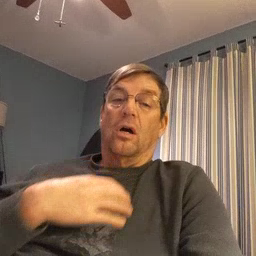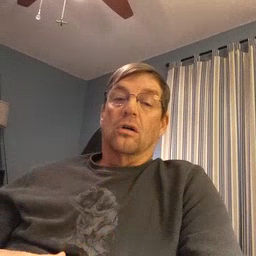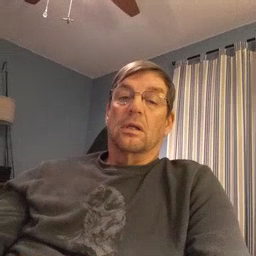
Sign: hungry